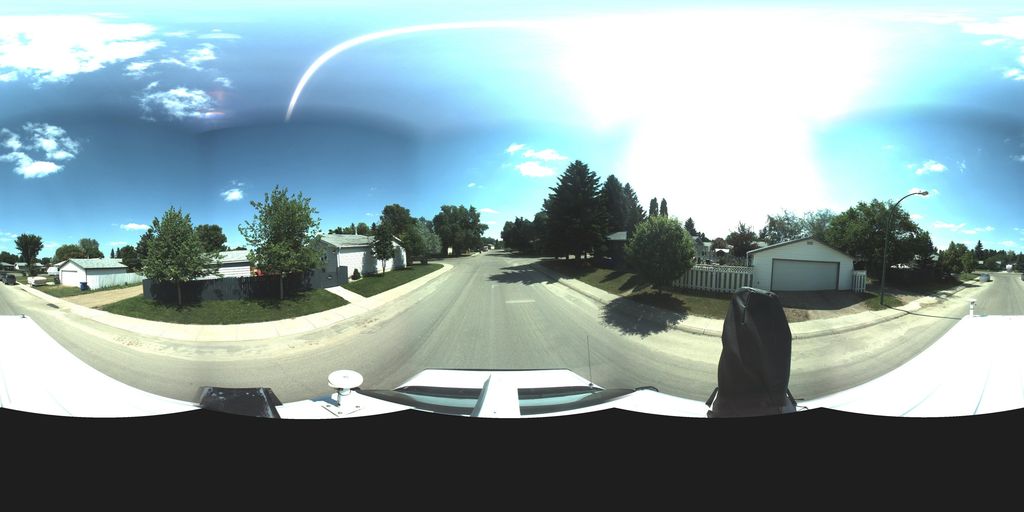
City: saskatoon